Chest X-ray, PA view. Patient: 50 years old, sex M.
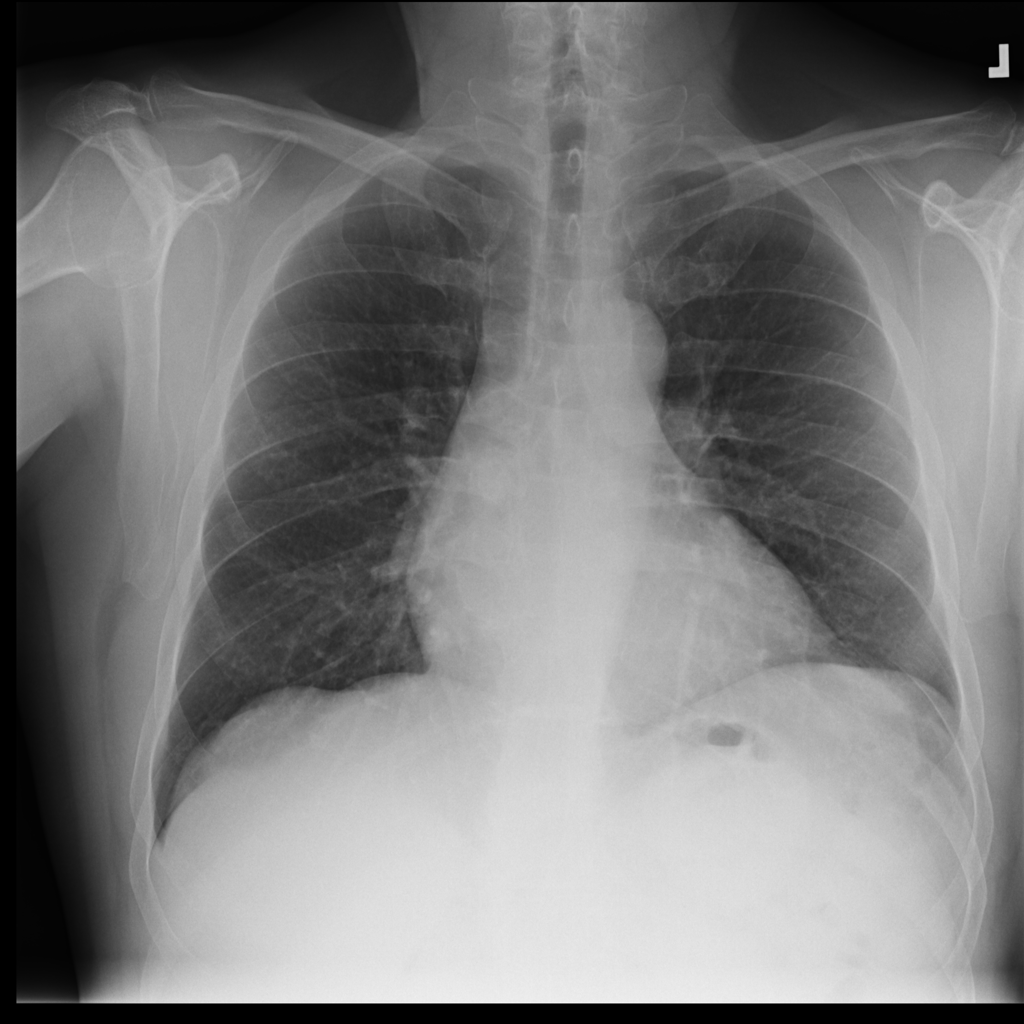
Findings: No Finding